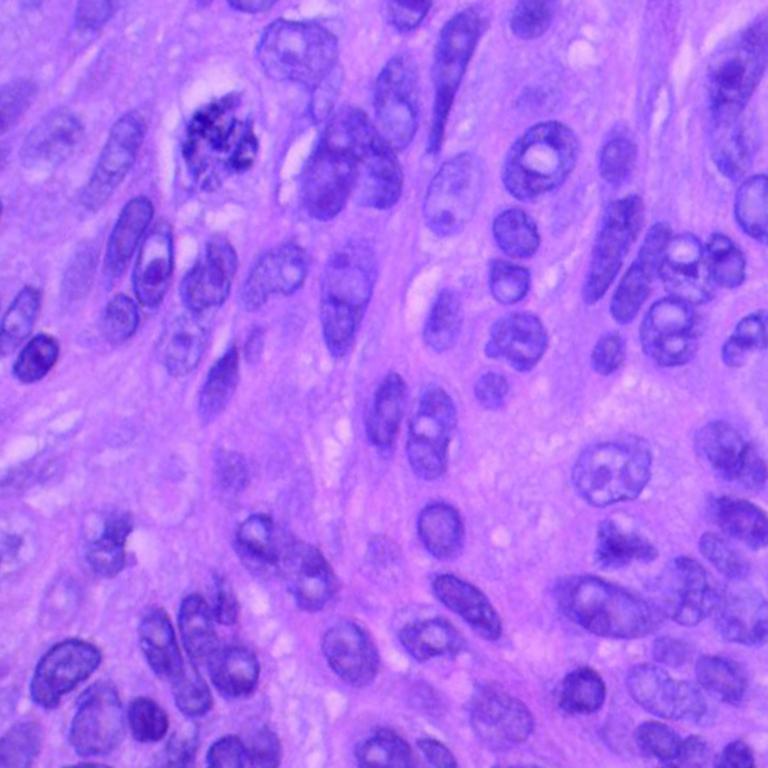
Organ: lung
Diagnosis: squamous carcinomas